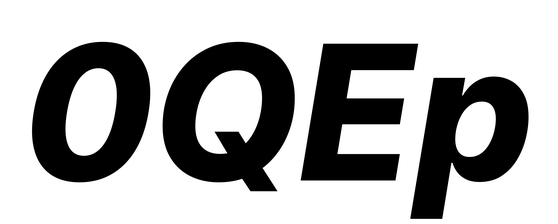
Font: Inter-Italic_ExtraBold_Italic